Aerial crown-view tile of a tropical tree (Barro Colorado Island, Panama), acquired 20241112:
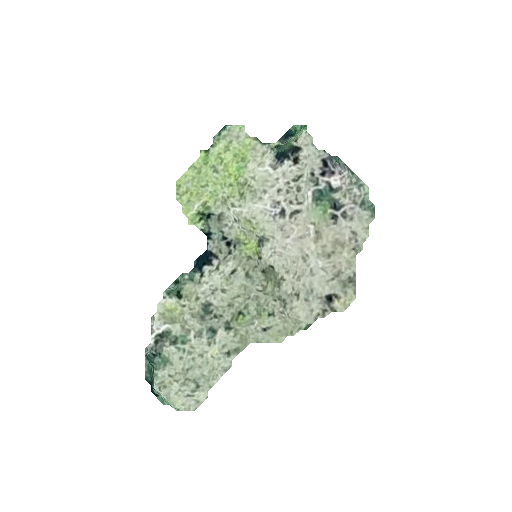
Species: Cordia alliodora
GBIF accepted scientific name: Cordia alliodora
Crown area: 60.411 m²